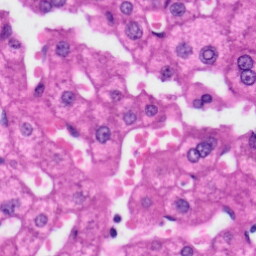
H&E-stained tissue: Liver